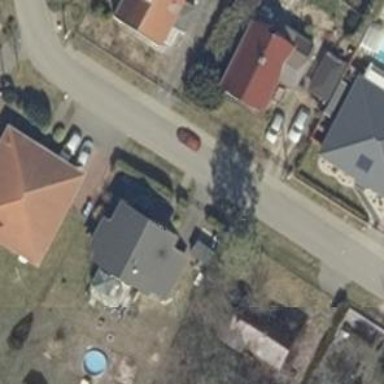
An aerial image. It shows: Smooth asphalt road in residential area.